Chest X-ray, PA view. Patient: 27 years old, sex M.
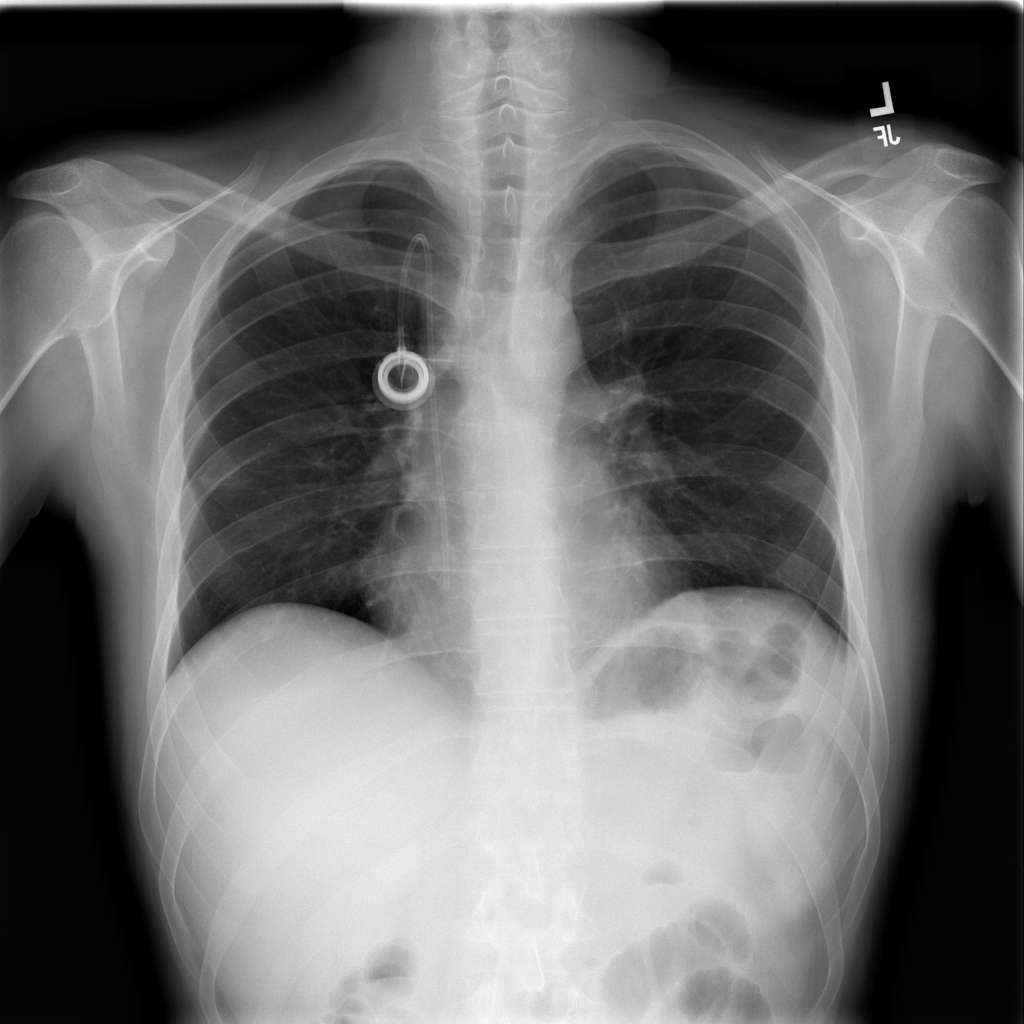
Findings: No Finding